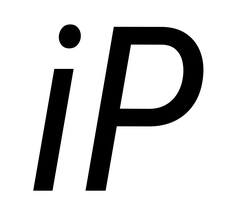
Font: Roboto-Italic_Condensed_Italic